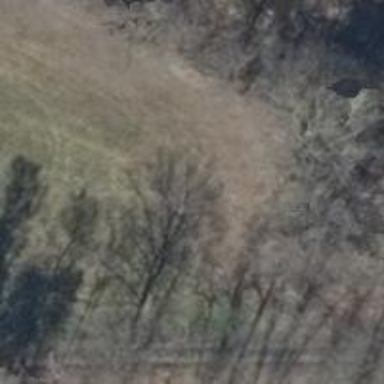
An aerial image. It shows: Hunting stand.